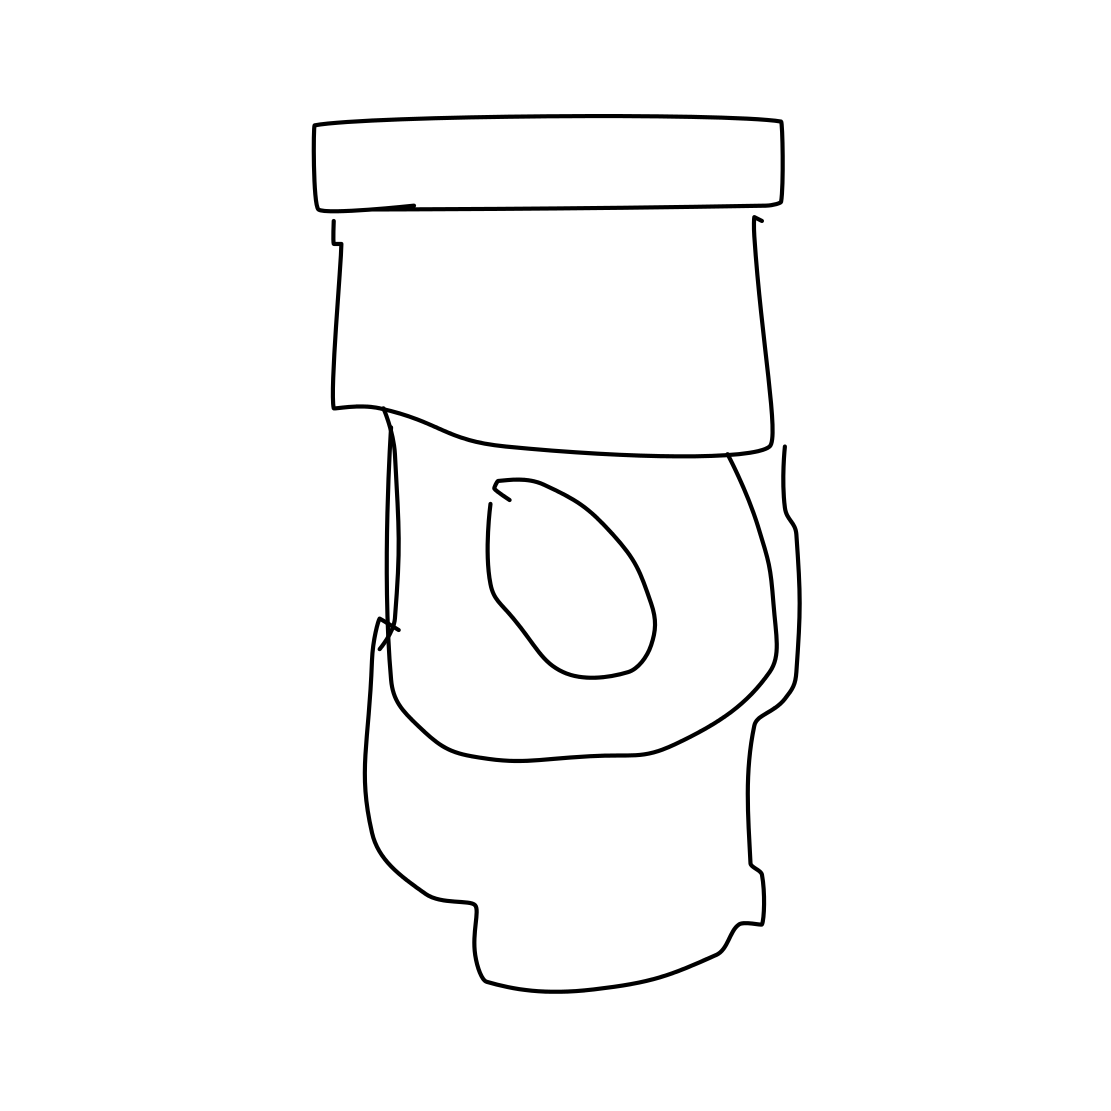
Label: toilet